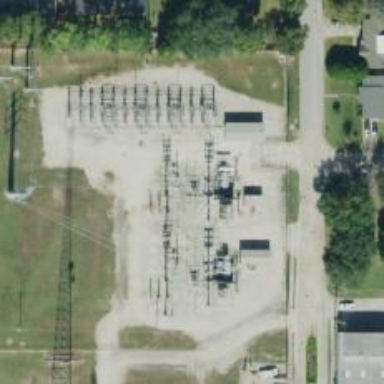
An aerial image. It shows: Switch used for power control.